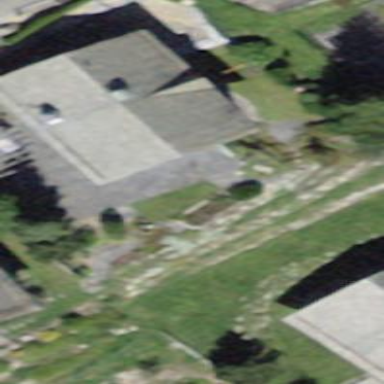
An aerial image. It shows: Detached building.